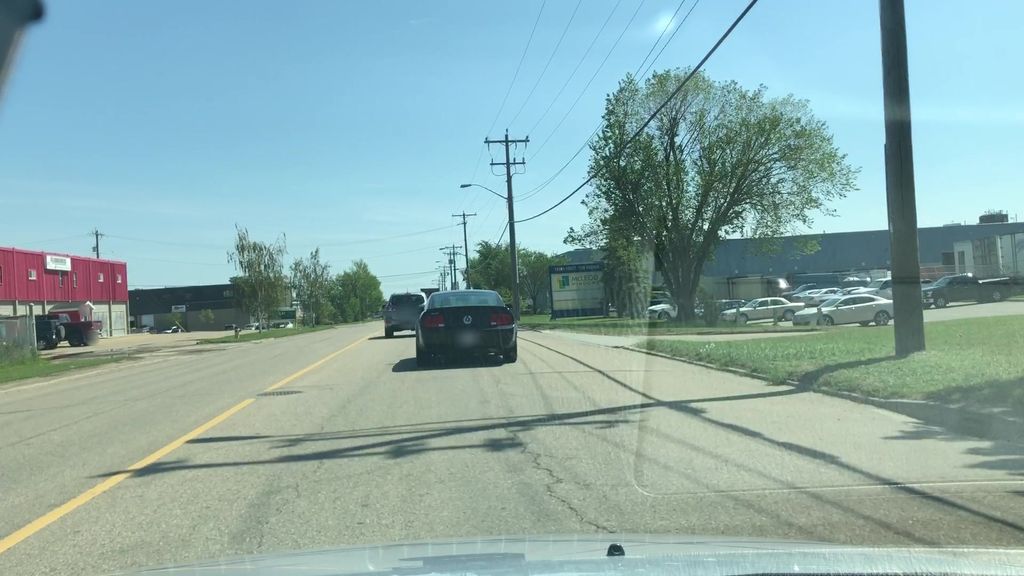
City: edmonton